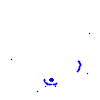
Particle: kaon